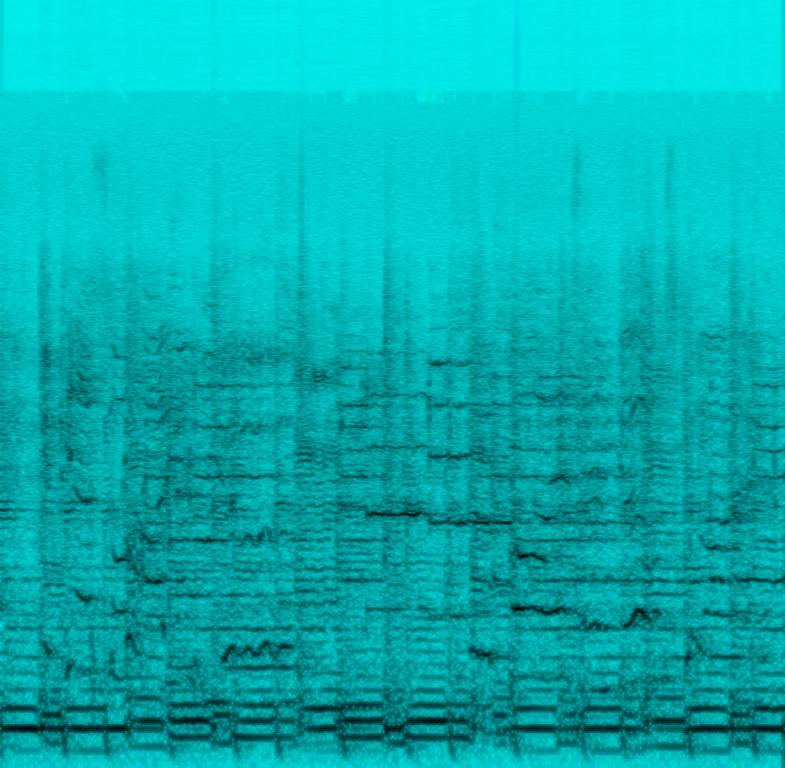
The low quality recording features a live performance of a rock song and it features passionate male vocals, alongside harmonizing male vocals, singing over arpeggiated electric guitar melody, boomy bass guitar, punchy kick and snare hits and shimmering open hats. It sounds noisy and messy, as the frequencies are clashing with each other, but it is still groovy and emotional regardless.